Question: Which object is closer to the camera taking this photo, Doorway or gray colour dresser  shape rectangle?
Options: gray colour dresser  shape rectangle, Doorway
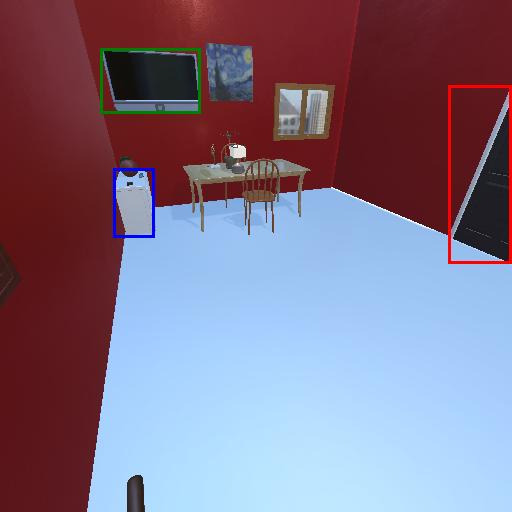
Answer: gray colour dresser  shape rectangle